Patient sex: M
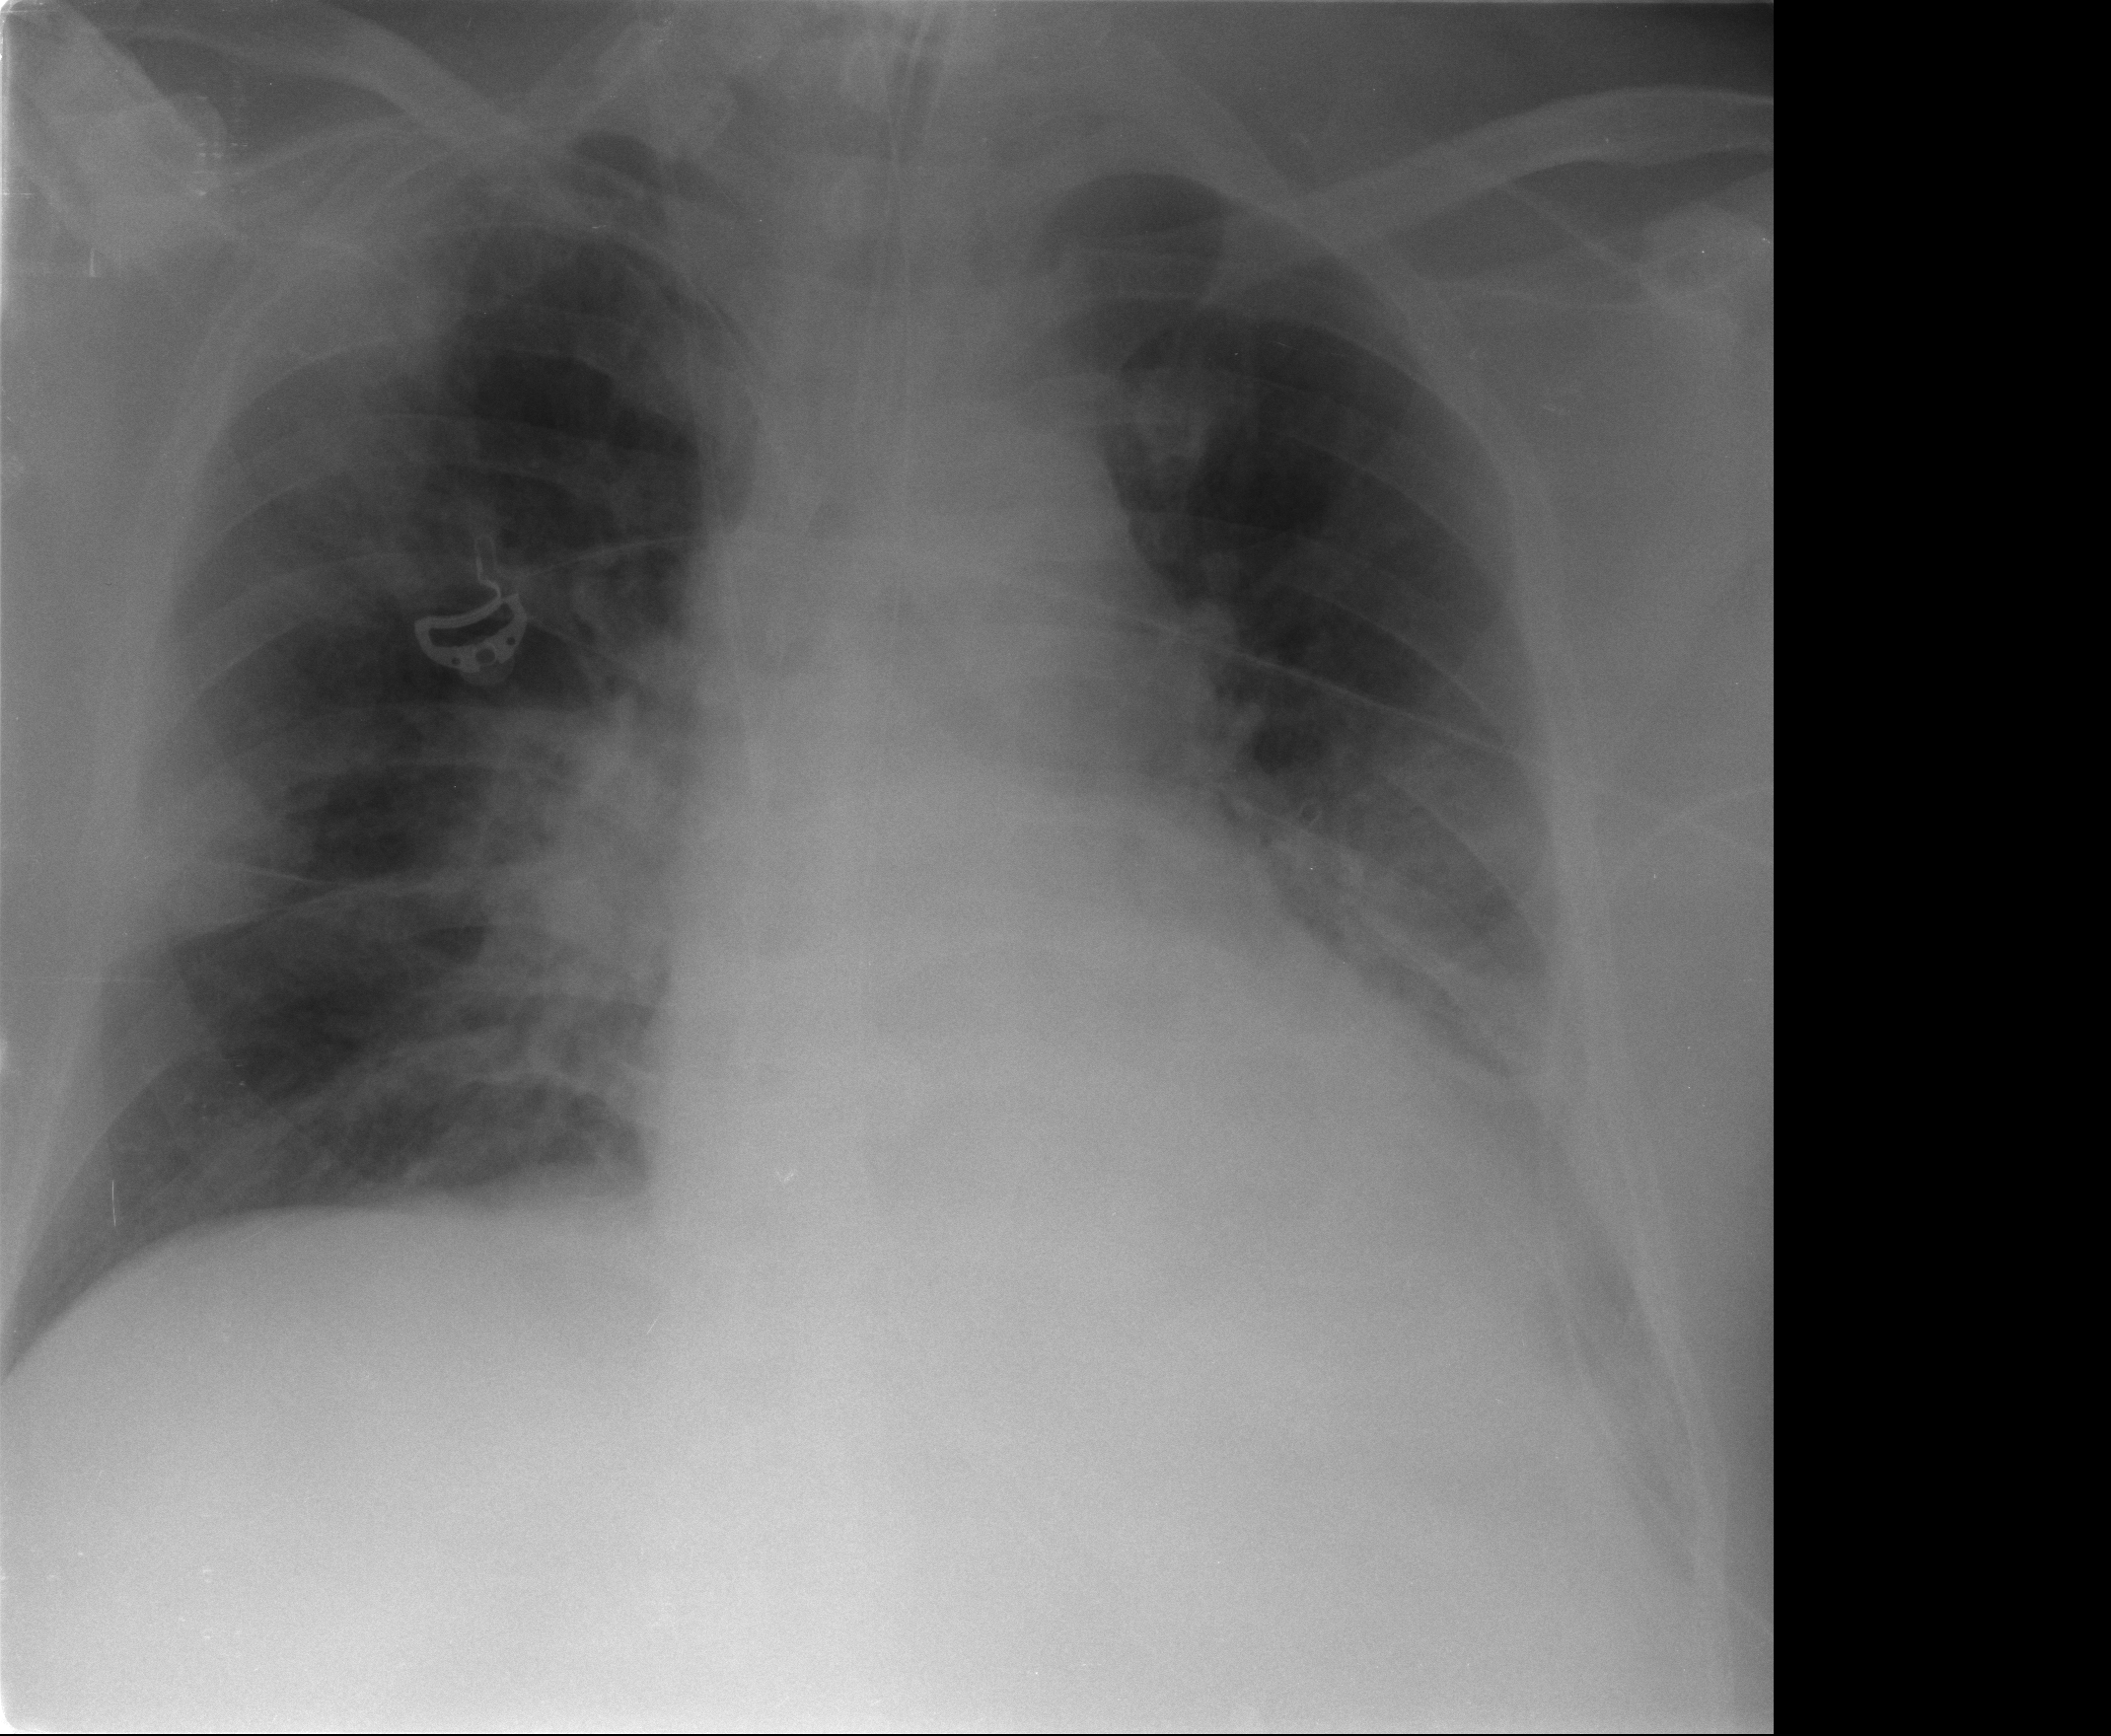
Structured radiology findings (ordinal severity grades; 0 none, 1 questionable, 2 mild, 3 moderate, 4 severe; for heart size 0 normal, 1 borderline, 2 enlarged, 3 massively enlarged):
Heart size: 2
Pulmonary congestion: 2
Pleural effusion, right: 0
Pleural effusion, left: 2
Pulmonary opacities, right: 2
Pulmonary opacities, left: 2
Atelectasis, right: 2
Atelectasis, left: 2